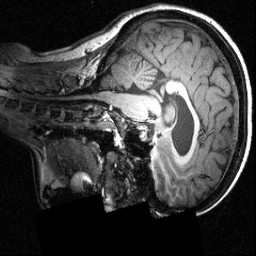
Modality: T1w
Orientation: sagittal
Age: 23
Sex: female
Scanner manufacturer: siemens
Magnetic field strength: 3.951 T
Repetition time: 1.5 s
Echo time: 0.00335 s